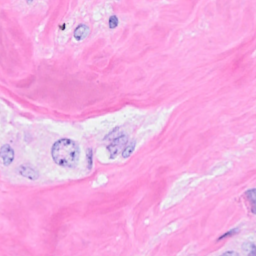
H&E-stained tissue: Breast